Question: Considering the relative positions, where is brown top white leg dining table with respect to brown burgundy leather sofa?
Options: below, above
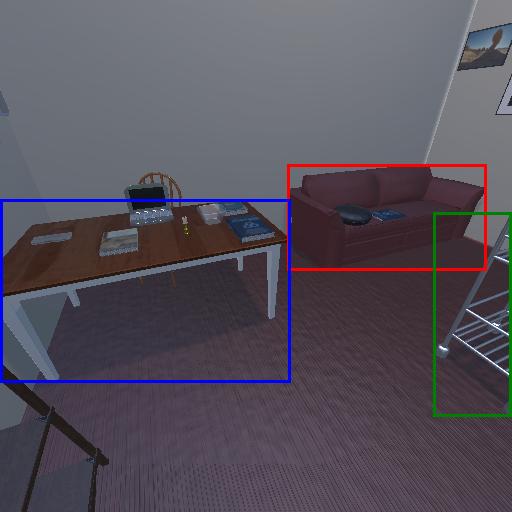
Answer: below